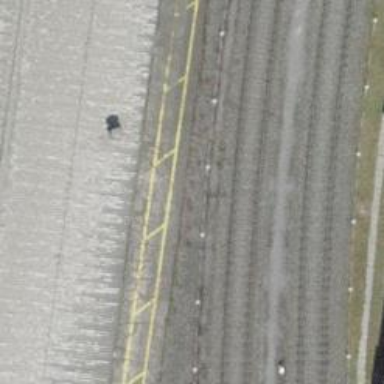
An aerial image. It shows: Single railway spur track.